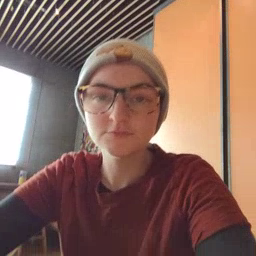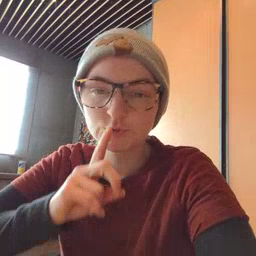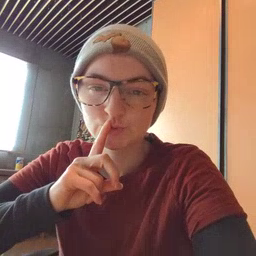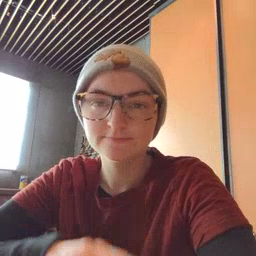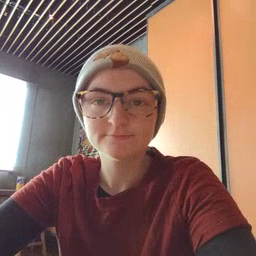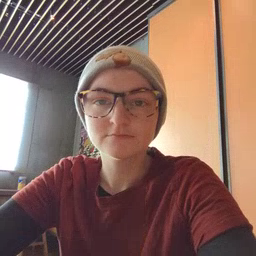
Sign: shhh